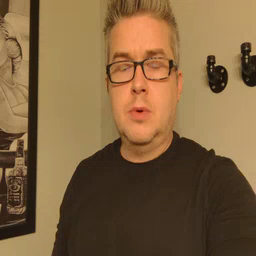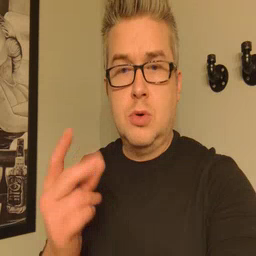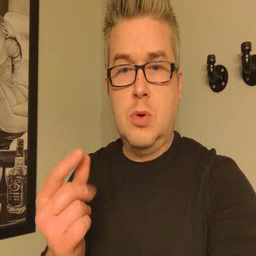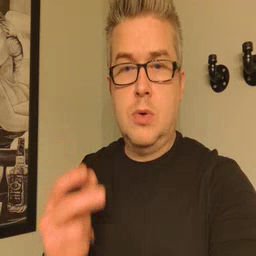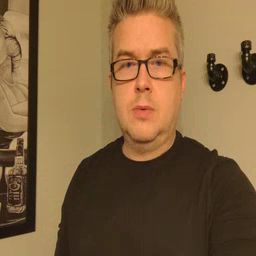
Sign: dog